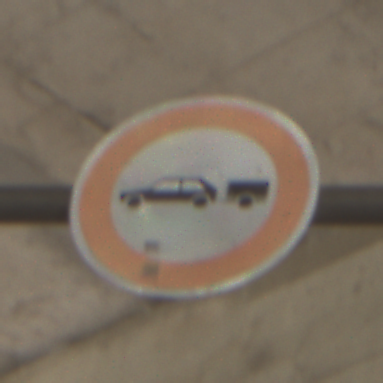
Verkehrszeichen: VerbotPersonenkraftwagenMitAnhaenger
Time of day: Midday
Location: Roofed (Tunnel)
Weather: NotSpecified
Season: NotSpecified
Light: Natural